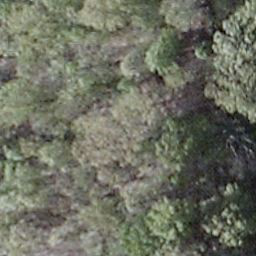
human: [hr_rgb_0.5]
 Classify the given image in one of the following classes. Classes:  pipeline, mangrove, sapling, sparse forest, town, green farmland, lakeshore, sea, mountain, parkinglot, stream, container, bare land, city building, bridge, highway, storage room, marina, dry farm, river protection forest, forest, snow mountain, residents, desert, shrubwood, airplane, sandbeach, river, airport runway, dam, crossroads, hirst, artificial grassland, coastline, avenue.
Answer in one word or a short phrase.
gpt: shrubwood